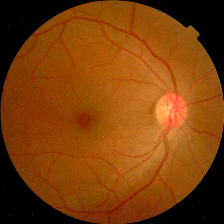
Diabetic retinopathy grade: No DR